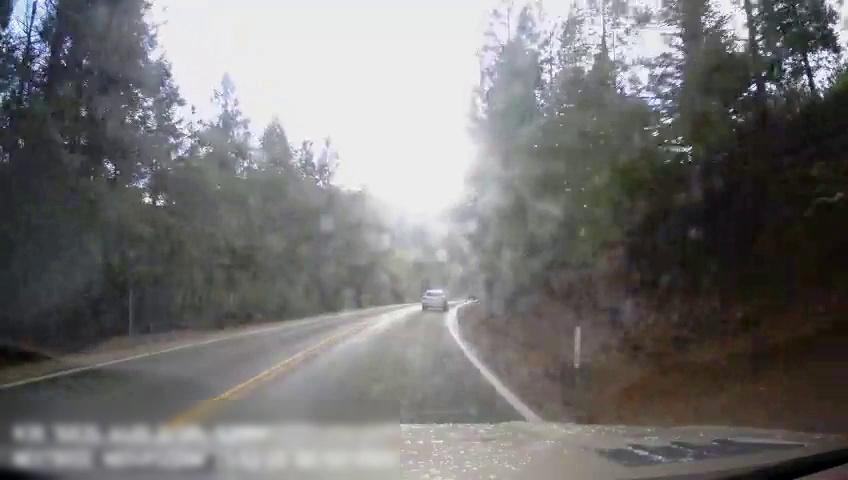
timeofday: Day
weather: Sunny
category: Drivable Space
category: Vehicles | SUV
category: Lanes | Current Lane
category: Lanes | Current Lane
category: Lanes | Opposite Lane
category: Lanes | Opposite Lane